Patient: sex M, age 65
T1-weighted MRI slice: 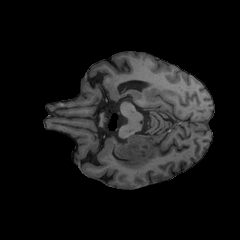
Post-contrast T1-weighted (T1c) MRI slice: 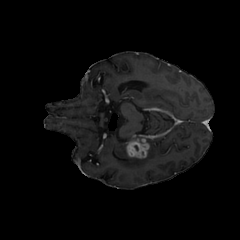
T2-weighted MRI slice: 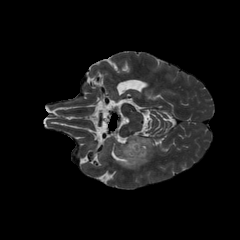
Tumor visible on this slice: yes
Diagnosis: Glioblastoma, IDH-wildtype
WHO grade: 4